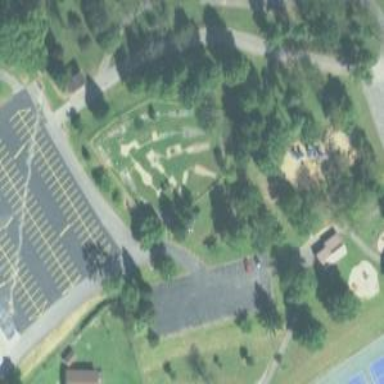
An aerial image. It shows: Miniature golf course.